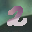
Label: 2